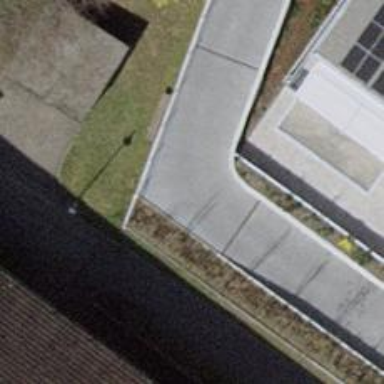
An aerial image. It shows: Driveway made of paving stones.